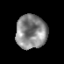
Tissue: prostate
Cell type: T cells
Senescence score: 0.3244
Nuclear area (px): 1023
Mean DAPI intensity: 136.2